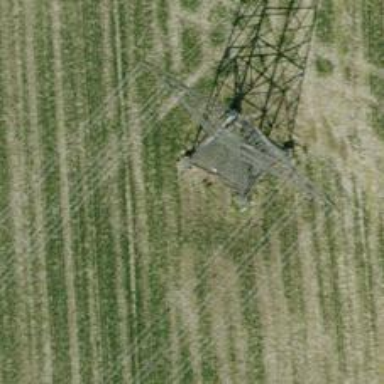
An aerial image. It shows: Power tower.